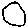
Label: circle